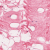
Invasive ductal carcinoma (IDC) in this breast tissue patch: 0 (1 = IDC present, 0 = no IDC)